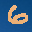
Label: 6